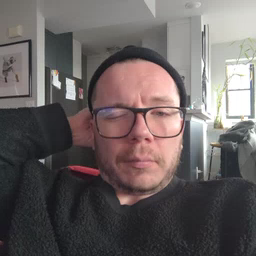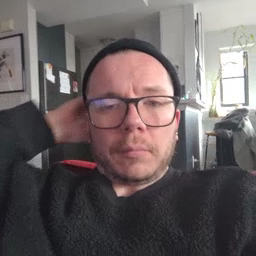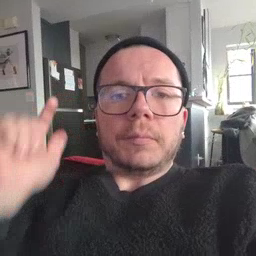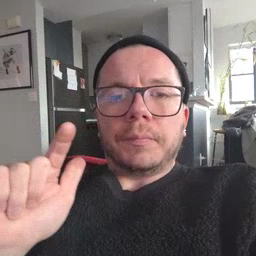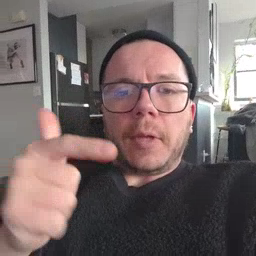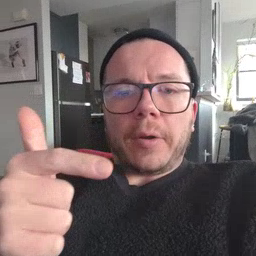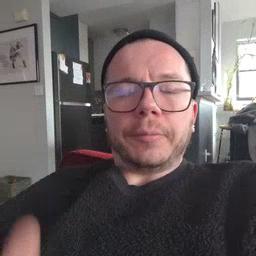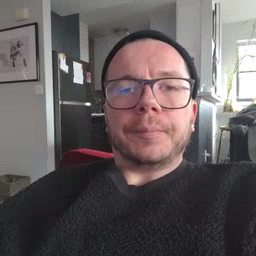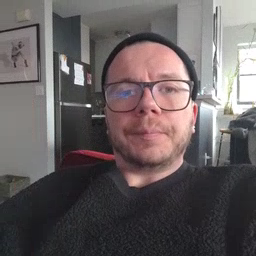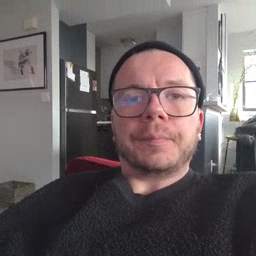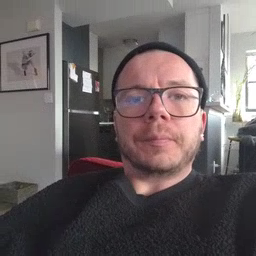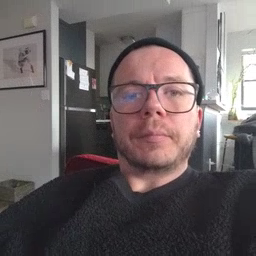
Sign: later